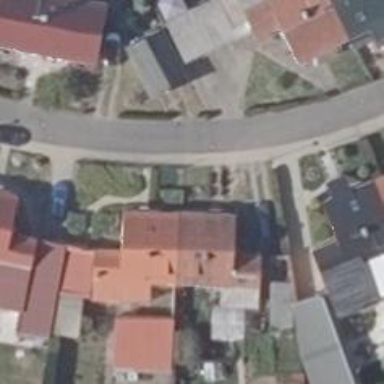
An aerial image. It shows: Residential road with asphalt surface and sidewalk on the left.